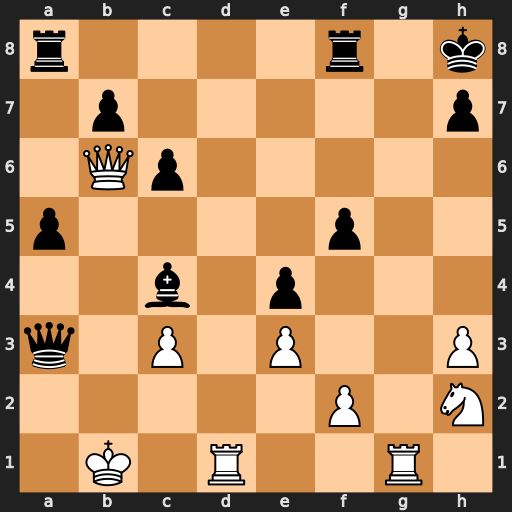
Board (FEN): r4r1k/1p5p/1Qp5/p4p2/2b1p3/q1P1P2P/5P1N/1K1R2R1
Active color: w
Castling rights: -
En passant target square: -
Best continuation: Qd4+ Rf6 Qxf6#